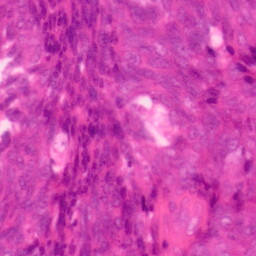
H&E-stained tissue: Colon